Question: I am working on a simple pendulum problem to obtain the evolution of the angle th in a time interval after knowing a data set. To arrive at the solution, I am basing myself on the work of <URL>.
Where in R I have it this way:
'''
PositionAng <- function(t,AngIn,FreAng)
{
2 * acos(sin(AngIn/2) * sn(K.fun((sin(AngIn/2)^2)-FrecAng * t), (sin(AngIn/2)^2))
}
'''
The calculation of the values of the function th(t) is getting complicated and when I run my program I get a very different graph based on Melendez's work.
My graph it has no elliptical curvature and is linear.
I would like to know if I have an error in the code or I can approach the solution in another way.
Starting from a situation where the angle is: pi/4 (45 degrees) and the length of the rope is 0.8m and the gravity is 9.8 m/s^2.
I have worked with the library (elliptic) to find such a result but I do not know what happens to my graph.
I have built the following code:
'''
library(elliptic)
L <- 0.8
g <- 9.8
AngIn <- pi/4
#Angular frequency
FrequencyAng <- function(g,L)
{
2*pi*(sqrt(g/L))
}
#Obtain the value of the angle in a certain second t.
PositionAng <- function(t,AngIn,FreAng)
{
2 * acos(sin(AngIn/2) * sn(K.fun((sin(AngIn/2)^2)-FrecAng * t), (sin(AngIn/2)^2))
}
#Function that applies the previous formula using the different intervals (t).
Test <- function(L,g,AngIn)
{
FrecAng <- 0
t = seq(from= 0, to= 10, by= 0.1)
PosAng <- PositionAng(t,AngIn,FrecAng)
return (PosAng)
}
#Evolution of the angle as a function of time
EvolAng <- Test(L,g,AngIn)
plot(EvolAng,
type = "l",
main = "Evolution of the angle in time",
ylab = "Angle",
xlab = "Time
)
'''
is an elliptical function of Jacobi.
I want to obtain something like the one shown below
.
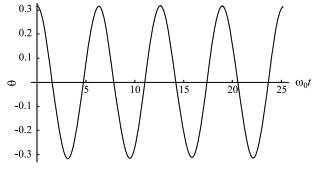
Answer: As Oliver points out, your problem is that you are setting 'FrecAng' to 0 inside 'Test'. Since 'PositionAng' only uses 't' once, where it is multiplied by 'FrecAng' (i.e. 0), this term is always 0, so this function produces a constant. I it should be:
'''
Test <- function(L,g,AngIn)
{
FrecAng <- FrequencyAng(g, L)
t = seq(from = 0, to = 10, by = 0.1)
PosAng <- PositionAng(t, AngIn, FrecAng)
return (PosAng)
}
'''
Which produces:
'''
EvolAng <- Test(L, g, AngIn)
plot(EvolAng,
type = "l",
main = "Evolution of the angle in time",
ylab = "Angle",
xlab = "Time")
'''
<URL>
This seems to give sensible results - for a longer pendulum we have what looks like simple harmonic motion:
'''
plot(Test(20, 9.8, pi/4),
type = "l",
main = "Evolution of the angle in time",
ylab = "Angle",
xlab = "Time")
'''
<URL>
But for shorter lengths we see the non-linear effects:
'''
plot(Test(0.4, 9.8, pi/4),
type = "l",
main = "Evolution of the angle in time",
ylab = "Angle",
xlab = "Time")
'''
<URL>